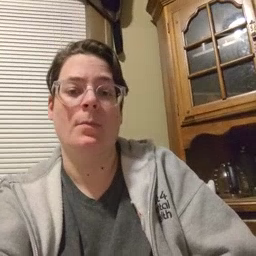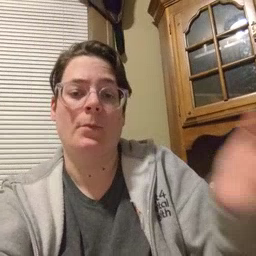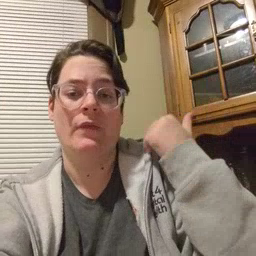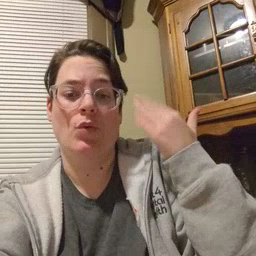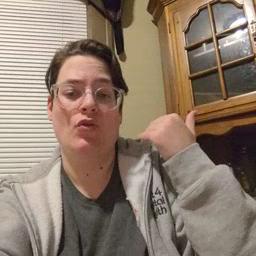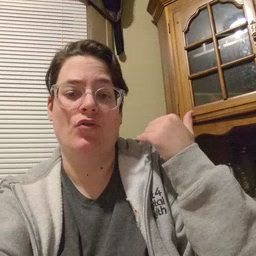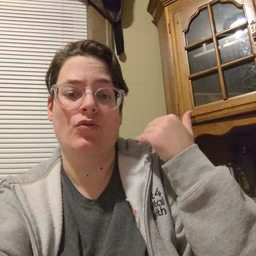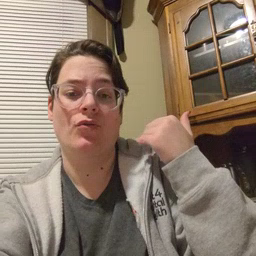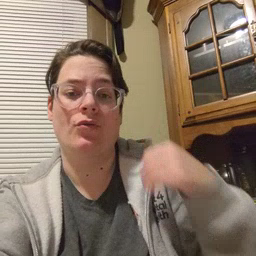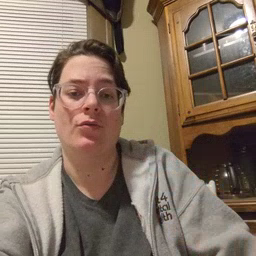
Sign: before